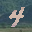
Label: 4